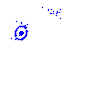
Particle: pion